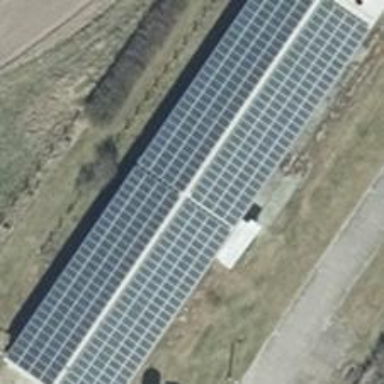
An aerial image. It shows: Solar photovoltaic panel generator producing electricity in small installation.